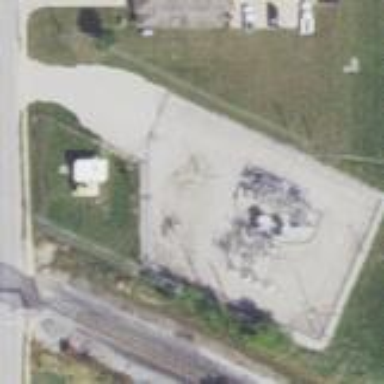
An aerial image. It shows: Power substation.